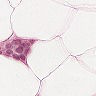
Metastatic tissue present: yes